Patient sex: M
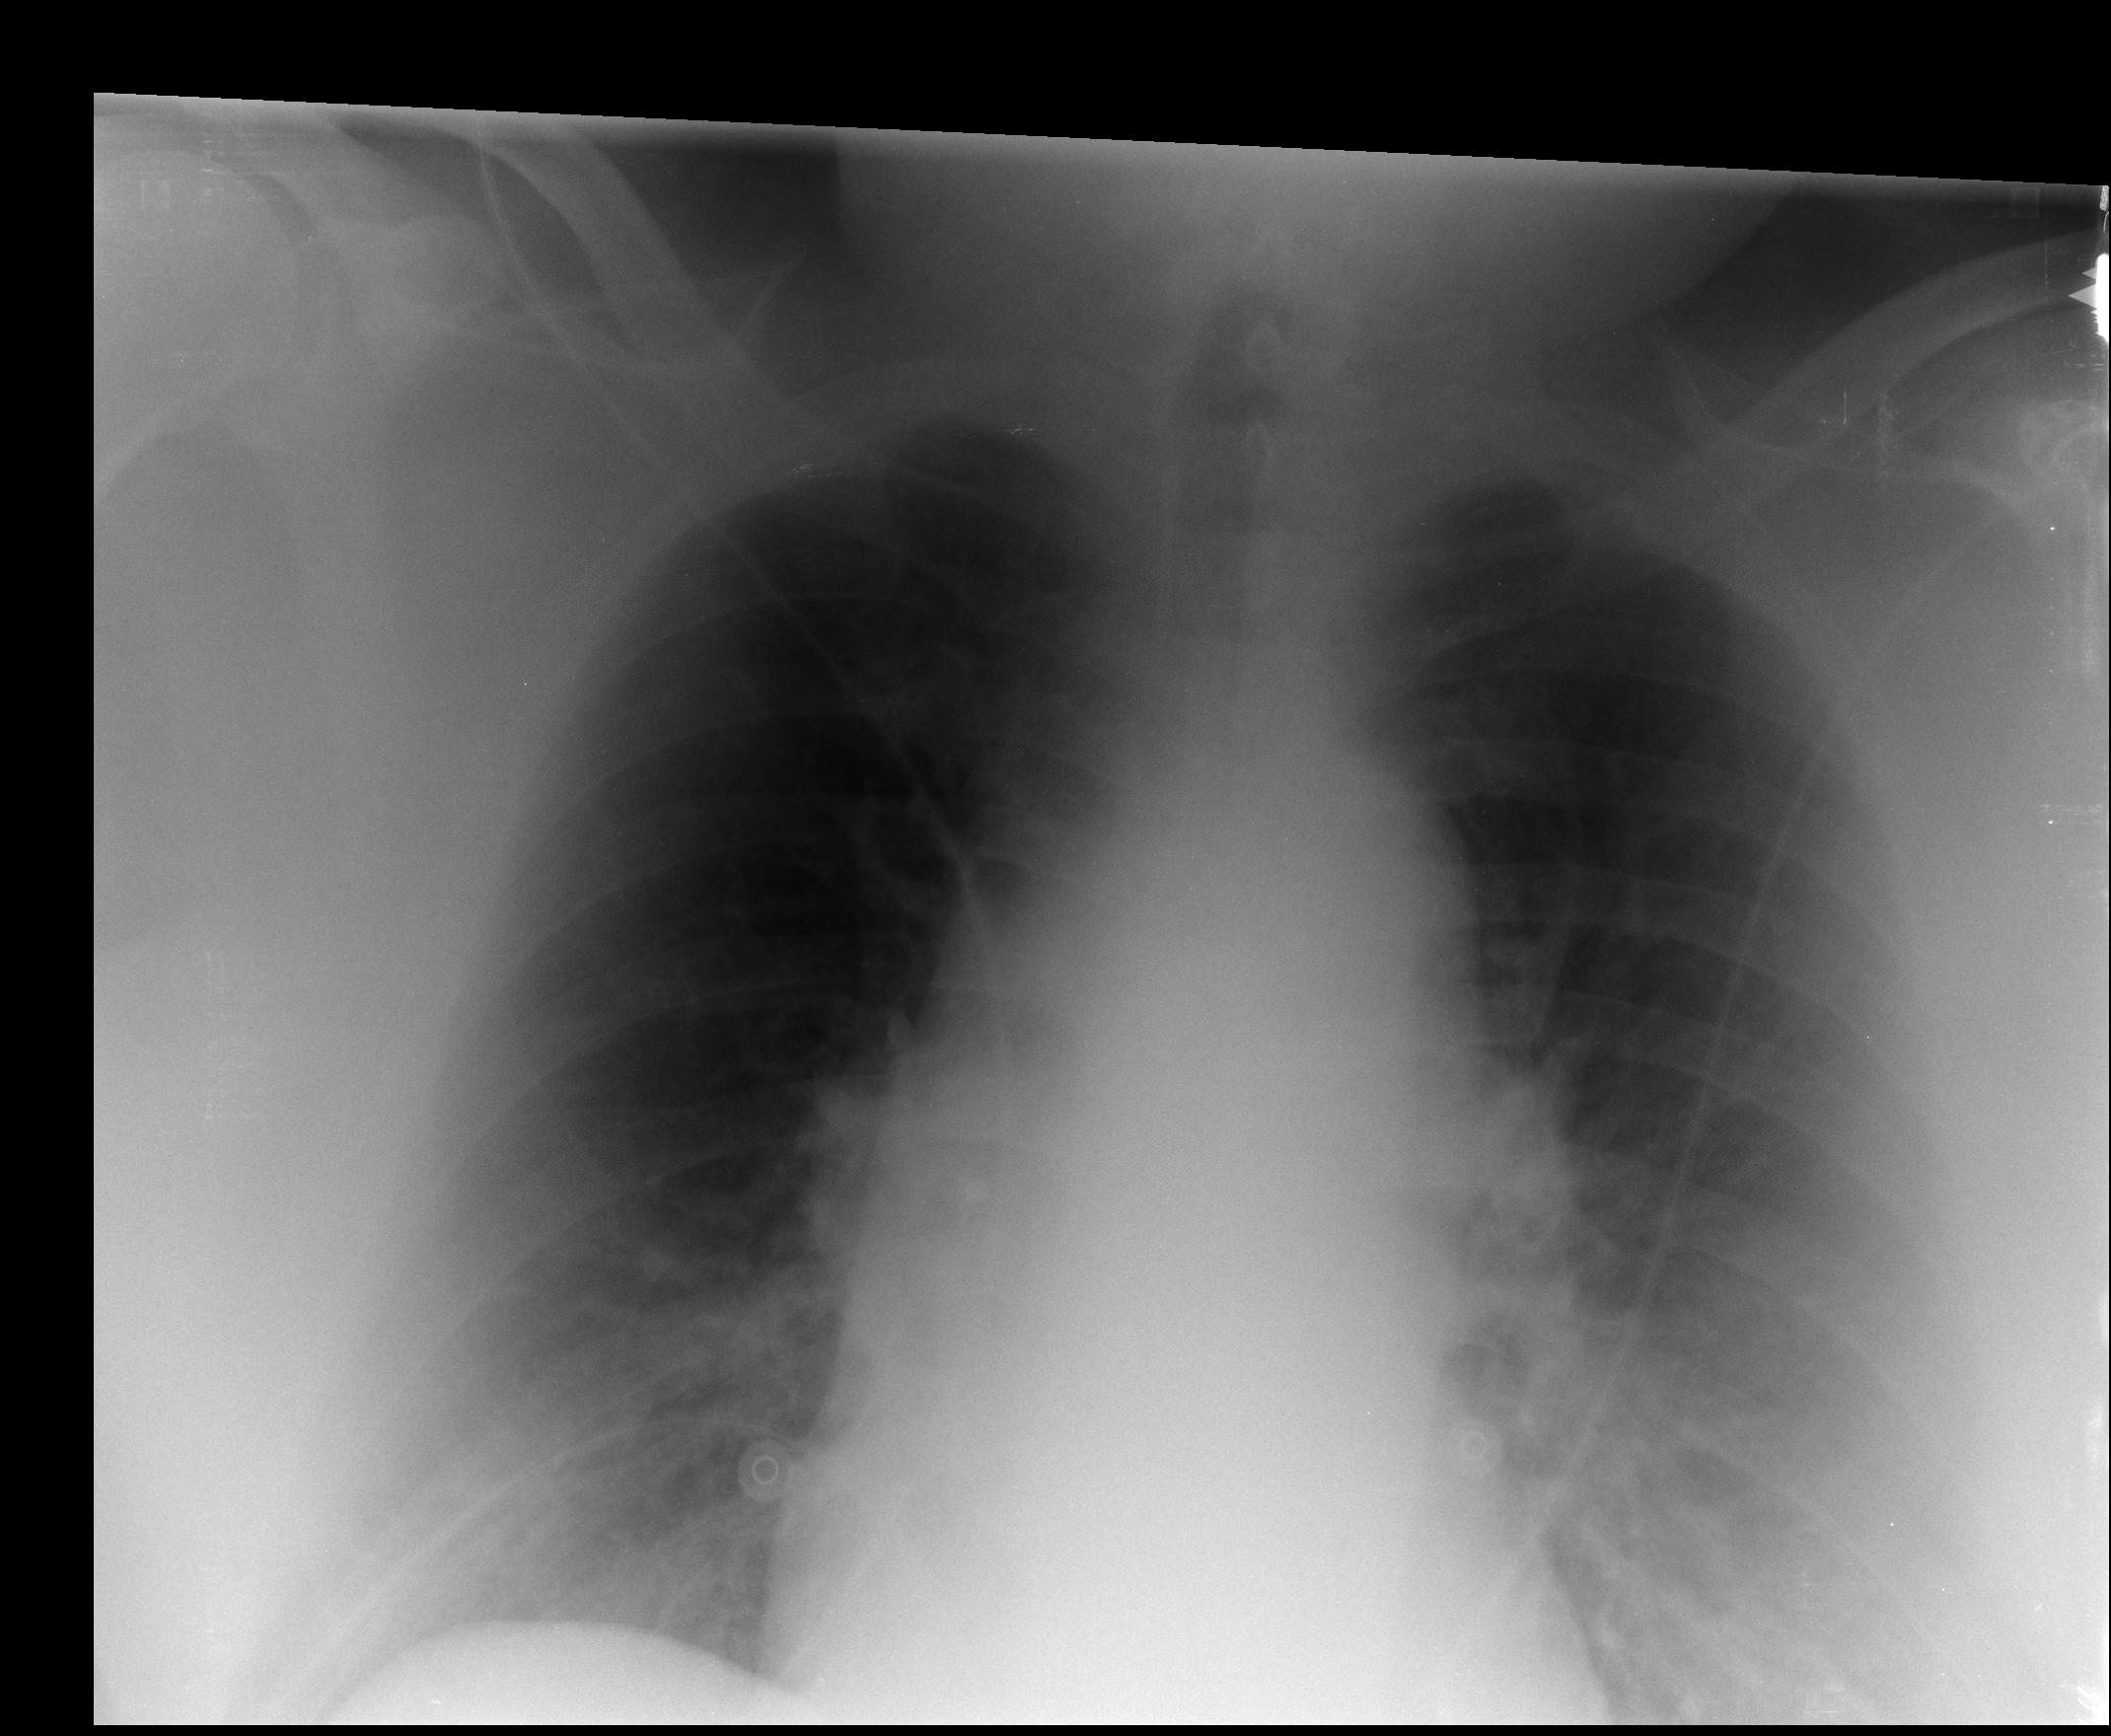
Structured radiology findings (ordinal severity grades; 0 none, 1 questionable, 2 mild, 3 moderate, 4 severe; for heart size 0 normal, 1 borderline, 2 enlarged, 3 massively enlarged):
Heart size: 0
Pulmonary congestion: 0
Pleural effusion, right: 0
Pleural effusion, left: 0
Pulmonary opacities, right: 0
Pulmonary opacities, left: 0
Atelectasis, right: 0
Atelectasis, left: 1